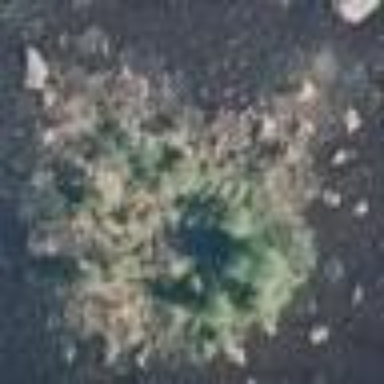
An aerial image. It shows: Islet.